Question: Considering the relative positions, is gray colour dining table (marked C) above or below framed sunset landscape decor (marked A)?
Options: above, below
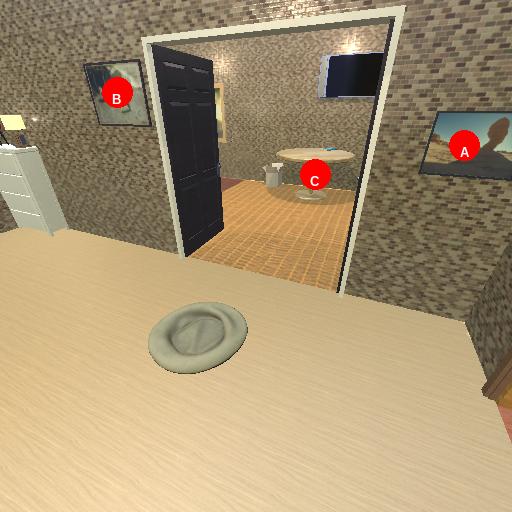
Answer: above